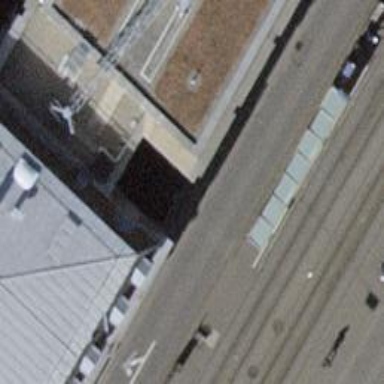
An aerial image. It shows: Sidewalk with asphalt surface and colonnade covering.